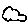
Label: cloud